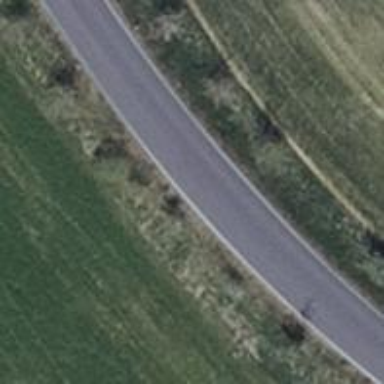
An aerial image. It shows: Tertiary road with asphalt surface.